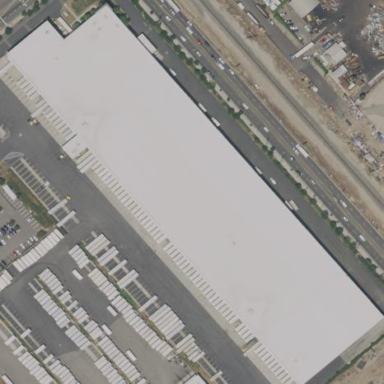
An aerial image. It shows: Warehouse.